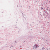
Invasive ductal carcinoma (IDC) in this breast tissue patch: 0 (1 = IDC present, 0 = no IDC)